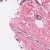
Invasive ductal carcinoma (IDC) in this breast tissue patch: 0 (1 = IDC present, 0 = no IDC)